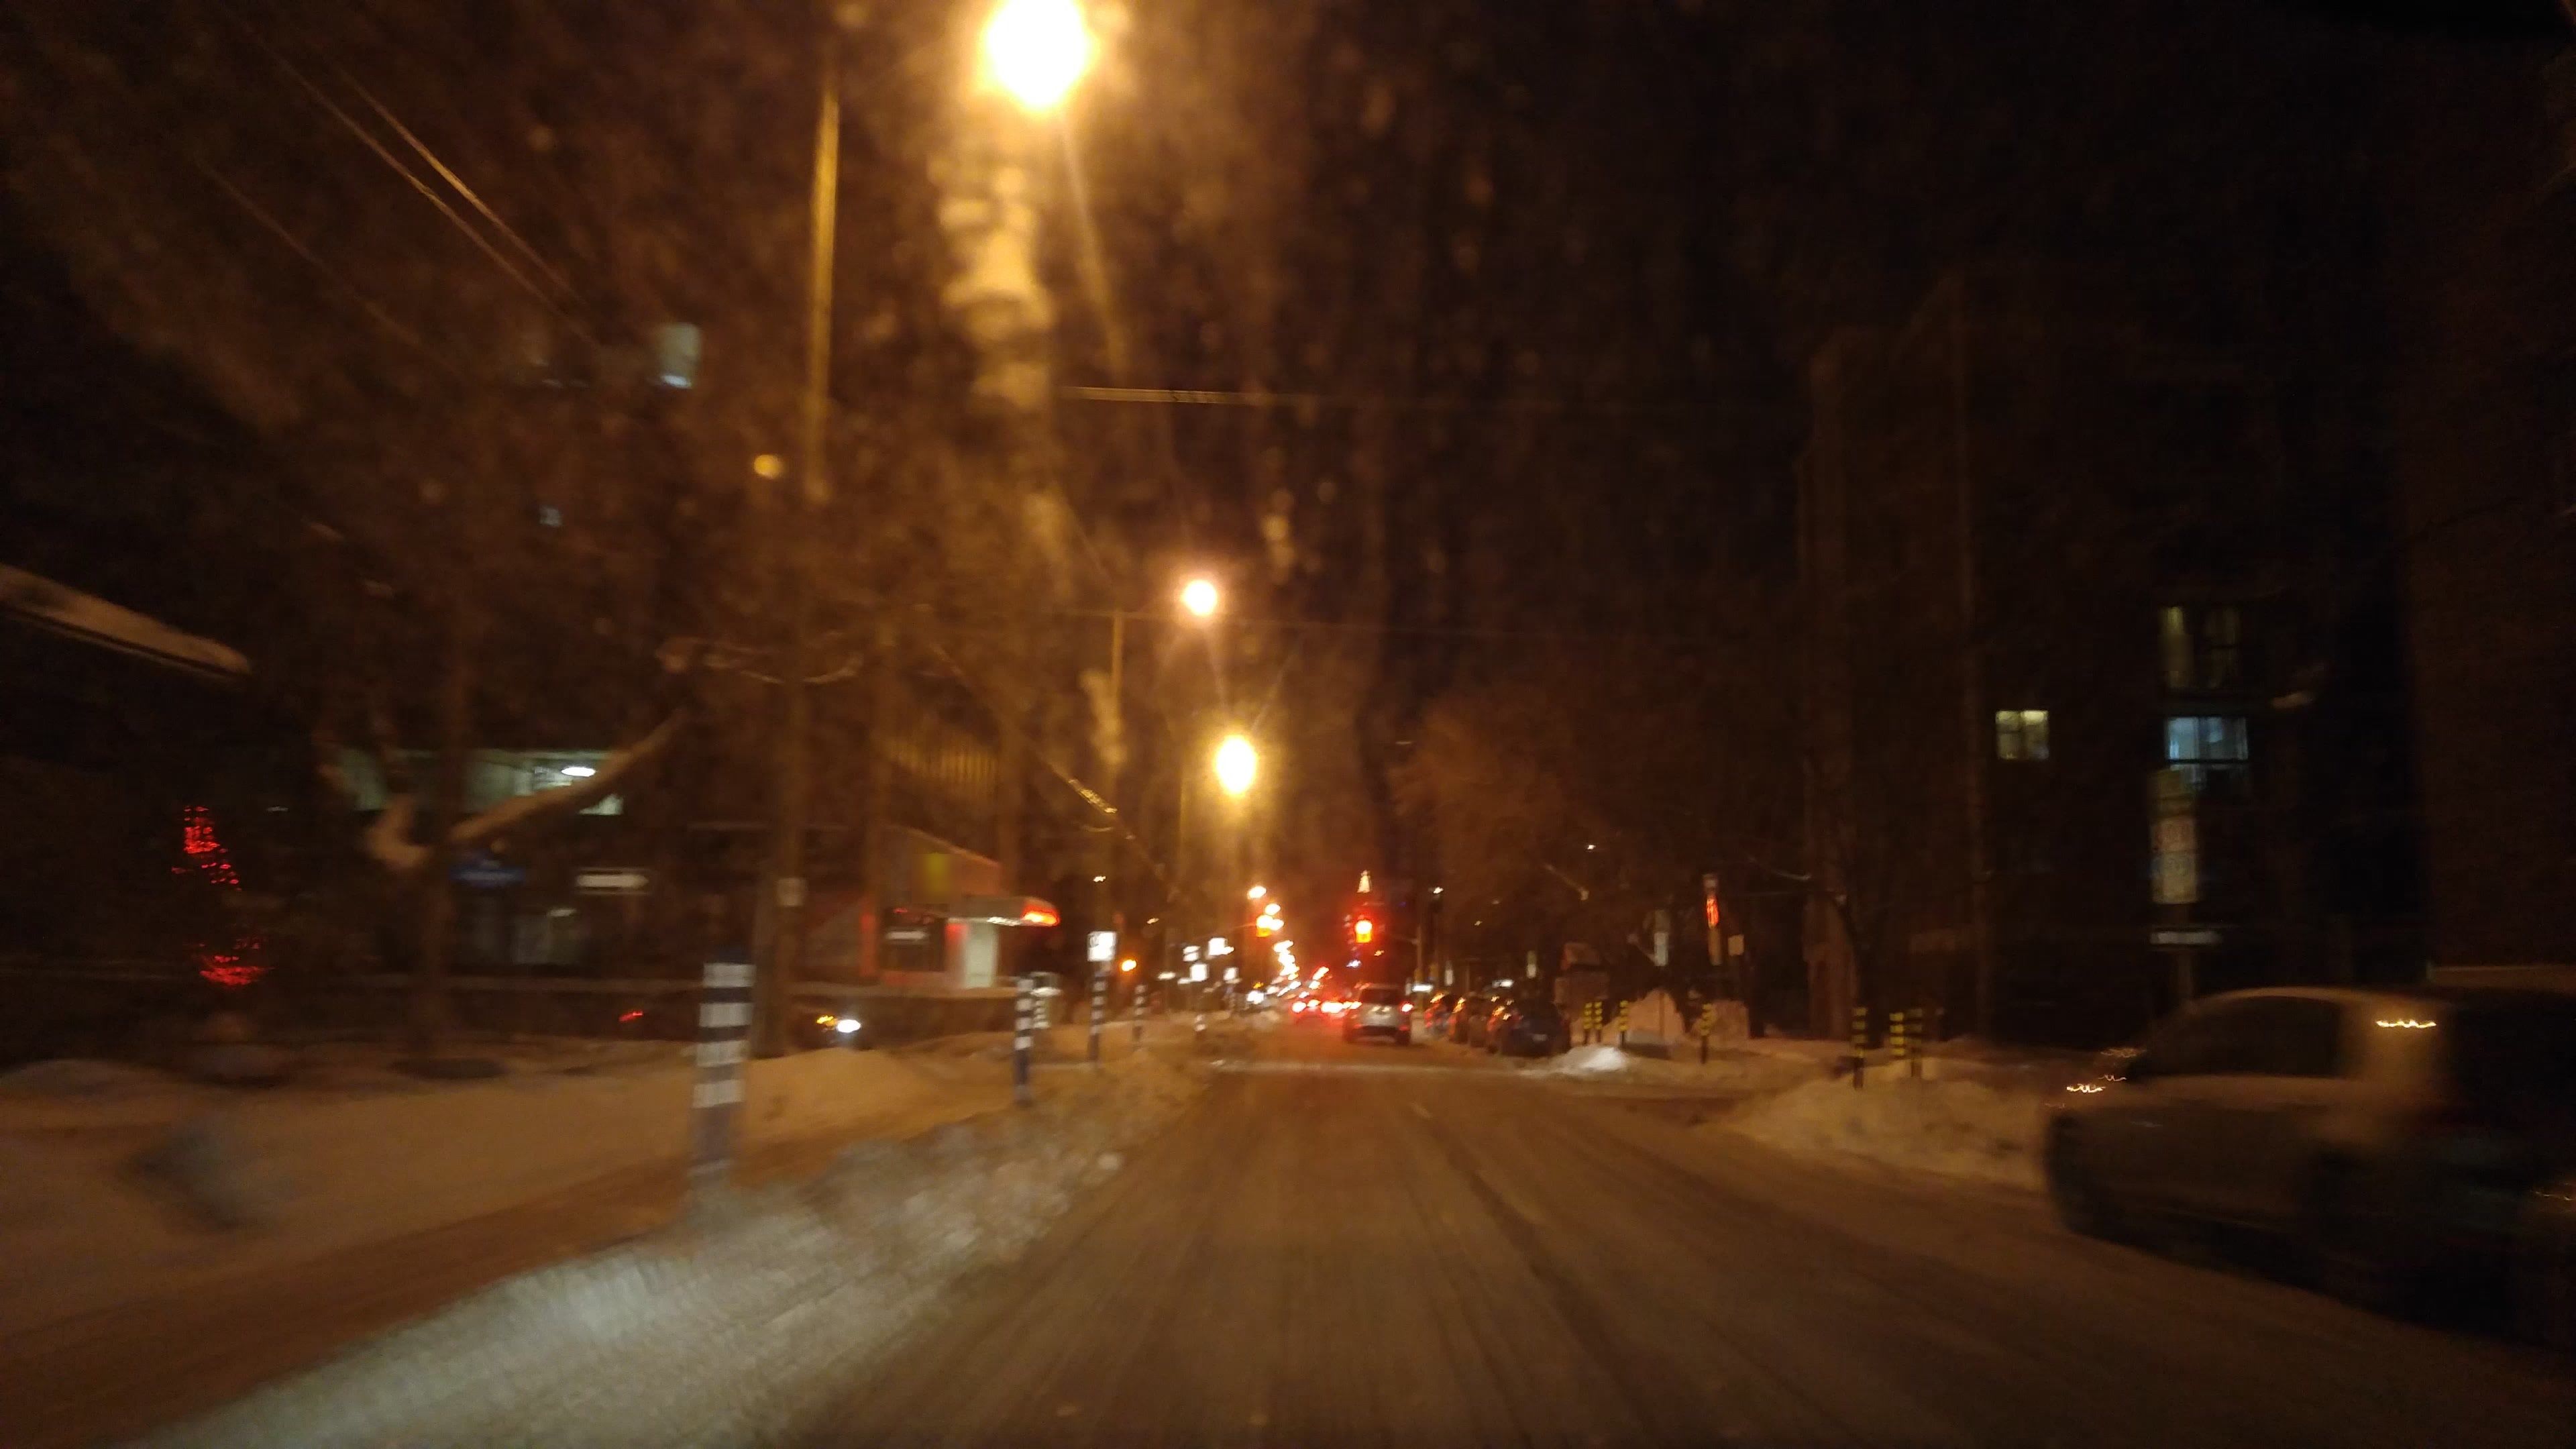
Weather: snowy
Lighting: night
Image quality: slightly poor
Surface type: driving surface
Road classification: secondary
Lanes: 2
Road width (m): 3
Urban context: urban centre
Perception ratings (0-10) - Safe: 1.69, Lively: 5.37, Beautiful: 6.25, Boring: 3.63, Depressing: 1.24, Wealthy: 4.9